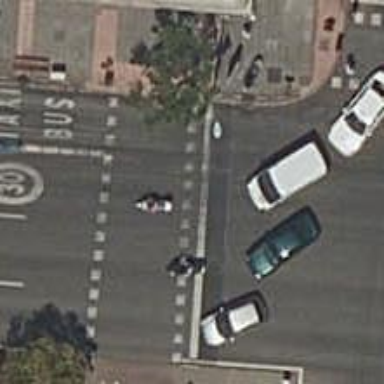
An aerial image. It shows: Crossing with traffic signals.